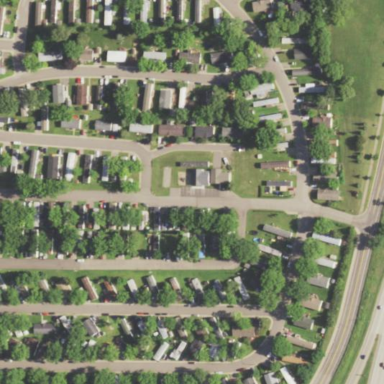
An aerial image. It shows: Residential area with mobile homes.